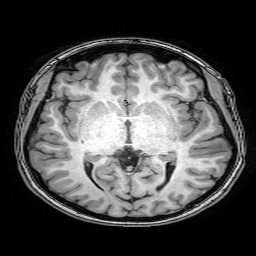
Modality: T1w
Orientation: coronal
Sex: female
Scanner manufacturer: philips
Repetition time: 0.008135 s
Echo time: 0.00372 s